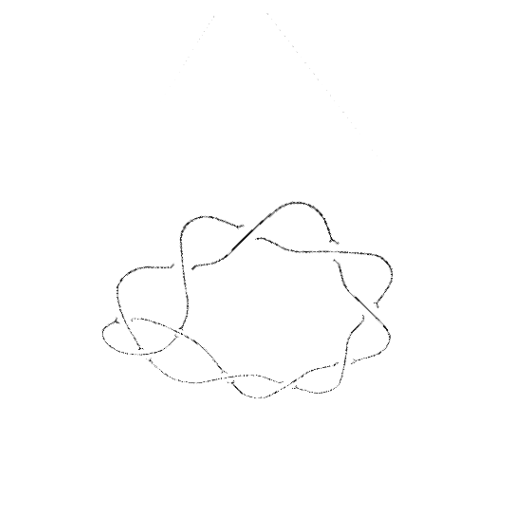
Crossing number: 10